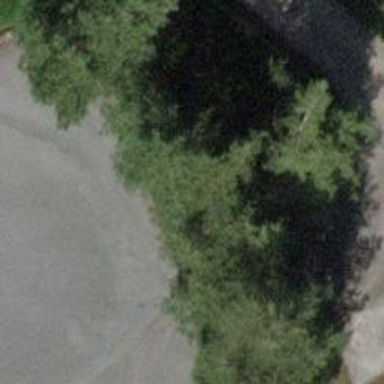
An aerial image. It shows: Brown bench in the vicinity.